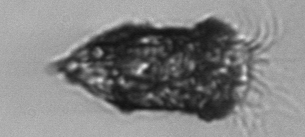
Label: Tintinnopsis